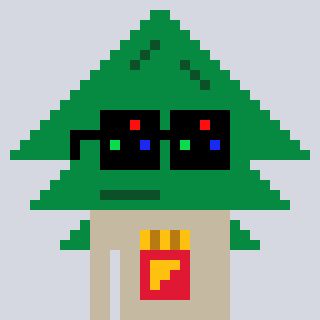
a pixel art character with square black sunglasses, a fir-shaped head and a bege-colored body on a cool background